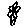
Label: flower